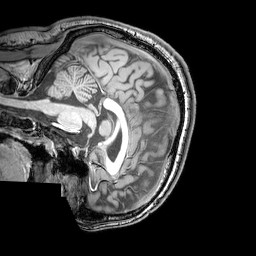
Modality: T1w
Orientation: sagittal
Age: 22
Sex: male
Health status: healthy
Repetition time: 0.081 s
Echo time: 0.037 s